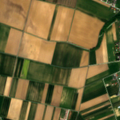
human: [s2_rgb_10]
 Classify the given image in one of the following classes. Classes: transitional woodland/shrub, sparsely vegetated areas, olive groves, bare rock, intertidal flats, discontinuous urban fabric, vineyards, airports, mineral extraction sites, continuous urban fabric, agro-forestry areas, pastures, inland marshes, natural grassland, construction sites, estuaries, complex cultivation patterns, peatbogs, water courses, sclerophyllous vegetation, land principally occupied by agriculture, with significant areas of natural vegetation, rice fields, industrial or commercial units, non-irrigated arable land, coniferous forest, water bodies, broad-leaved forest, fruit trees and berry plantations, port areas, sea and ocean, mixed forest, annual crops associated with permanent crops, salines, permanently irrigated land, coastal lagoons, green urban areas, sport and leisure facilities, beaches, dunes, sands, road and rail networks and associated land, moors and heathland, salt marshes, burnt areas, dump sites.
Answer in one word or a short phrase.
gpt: discontinuous urban fabric, non-irrigated arable land